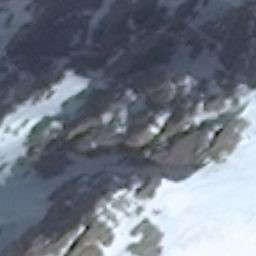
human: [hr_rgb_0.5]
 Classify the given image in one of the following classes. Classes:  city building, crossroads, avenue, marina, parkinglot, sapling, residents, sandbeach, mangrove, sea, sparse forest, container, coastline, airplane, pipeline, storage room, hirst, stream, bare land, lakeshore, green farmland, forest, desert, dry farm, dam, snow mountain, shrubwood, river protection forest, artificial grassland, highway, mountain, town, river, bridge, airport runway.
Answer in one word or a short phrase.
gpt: snow mountain